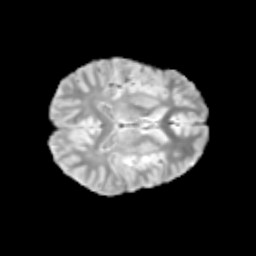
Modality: T2w
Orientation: axial
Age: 12
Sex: male
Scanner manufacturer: siemens
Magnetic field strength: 3 T
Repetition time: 3.8 s
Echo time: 0.07 s